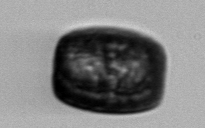
Label: Thalassiosira